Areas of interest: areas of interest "School"
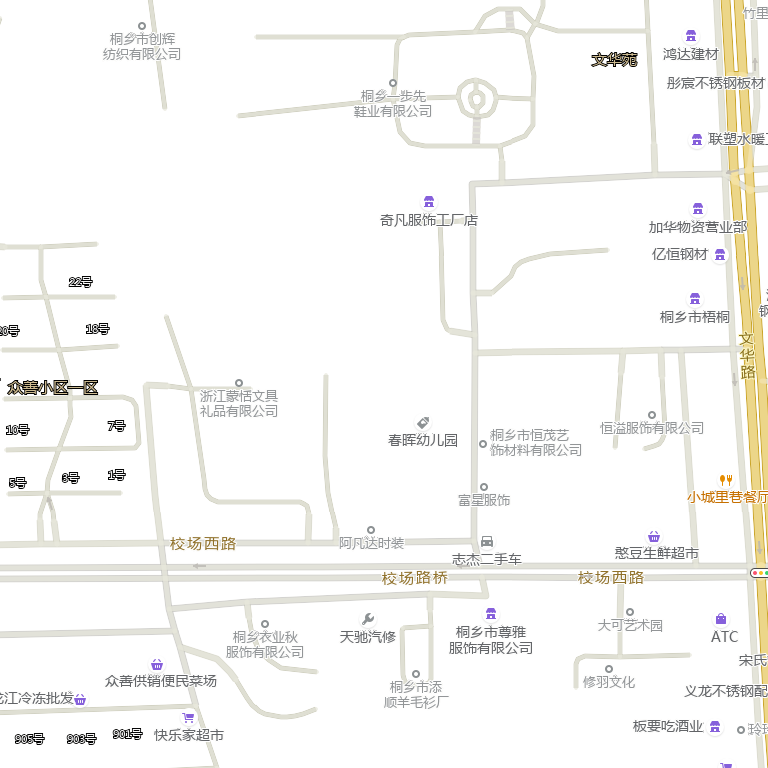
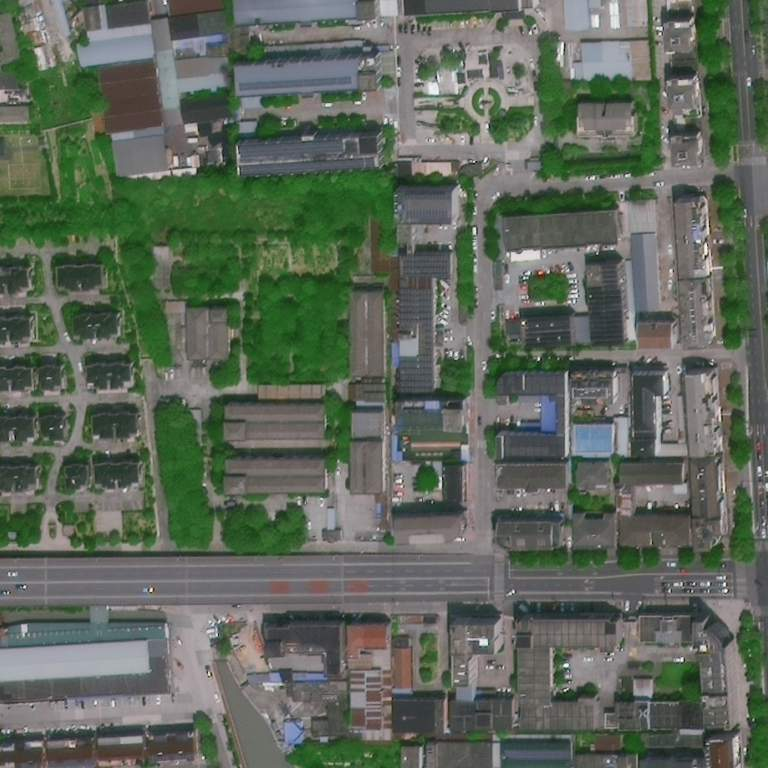